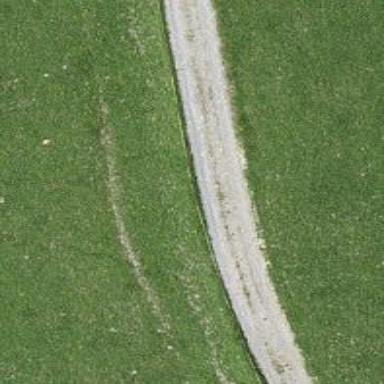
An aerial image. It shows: Unpaved service road.